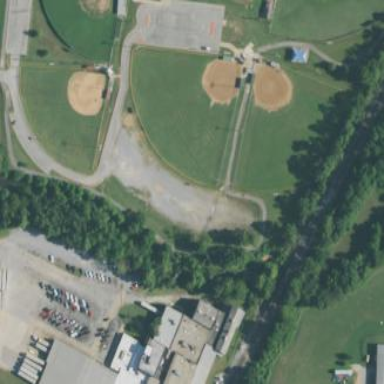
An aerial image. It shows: Softball pitch for leisure land activities.